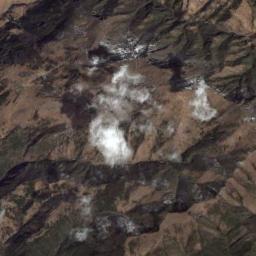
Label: cloud